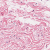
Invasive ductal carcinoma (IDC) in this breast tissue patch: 0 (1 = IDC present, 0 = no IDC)